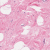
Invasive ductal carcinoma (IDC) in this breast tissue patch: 0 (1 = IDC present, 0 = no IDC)